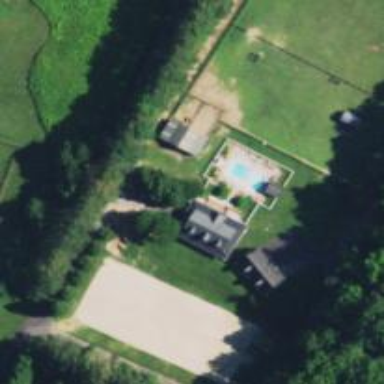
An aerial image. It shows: Swimming pool located in leisure land.